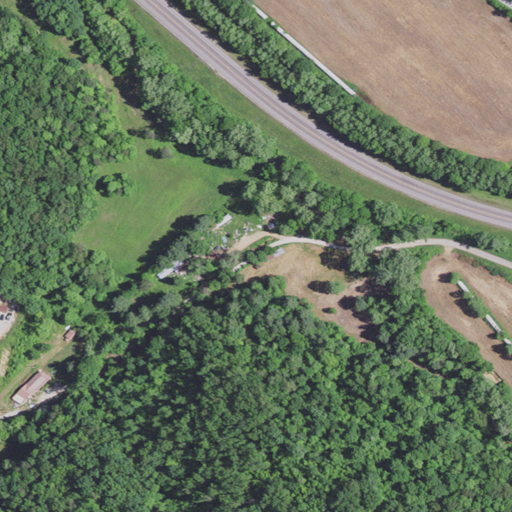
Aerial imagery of valley in Kentucky named Black John Hollow containing deciduous forest, low intensity development, mixed forest, open development, pasture, and medium intensity development